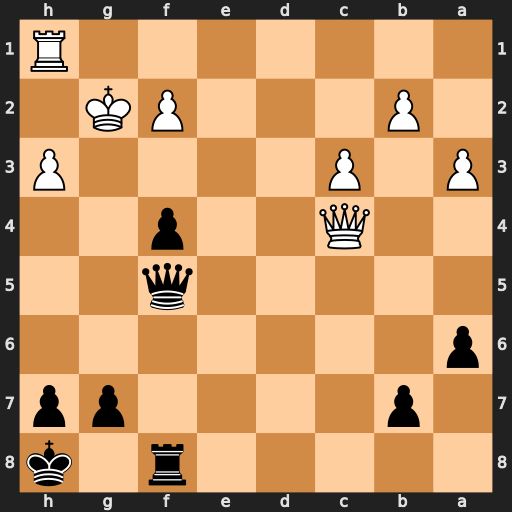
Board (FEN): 5r1k/1p4pp/p7/5q2/2Q2p2/P1P4P/1P3PK1/7R
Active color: b
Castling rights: -
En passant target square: -
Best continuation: f3+ Kh2 Qe5+